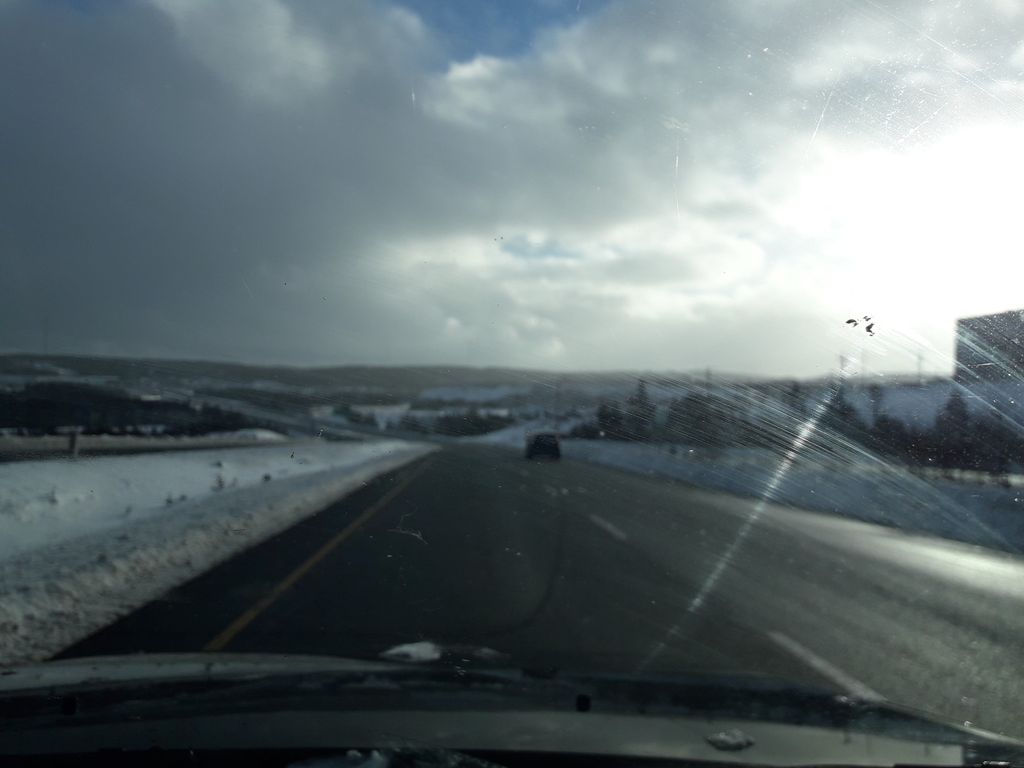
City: st_johns